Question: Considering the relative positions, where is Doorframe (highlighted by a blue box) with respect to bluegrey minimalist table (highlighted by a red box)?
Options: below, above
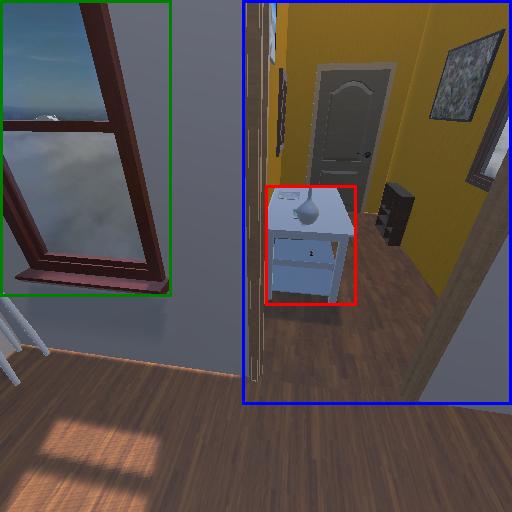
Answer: below